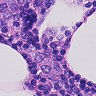
Metastatic tissue present: yes